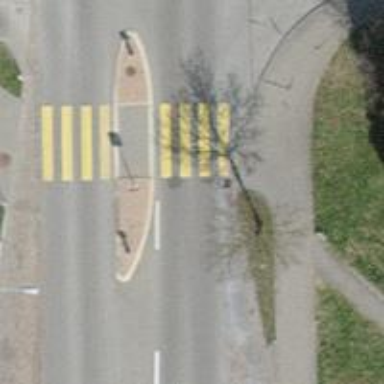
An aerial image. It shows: Marked crossing with zebra sign and island in the middle.